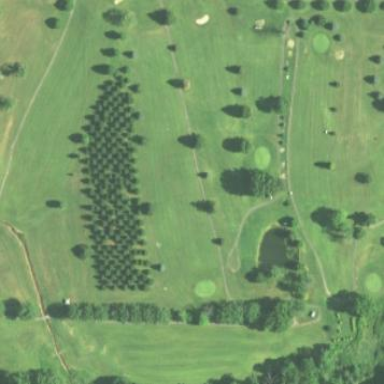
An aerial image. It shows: Golf course surrounded by greenery.